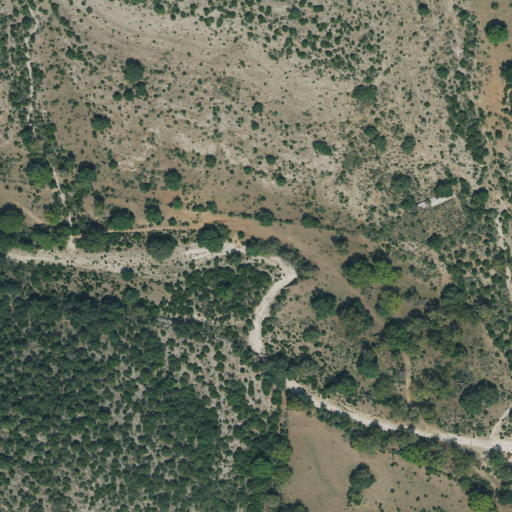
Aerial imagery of valley in Texas named Bailey Hollow containing shrub, evergreen forest, and deciduous forest